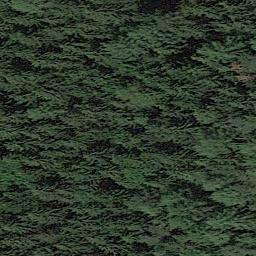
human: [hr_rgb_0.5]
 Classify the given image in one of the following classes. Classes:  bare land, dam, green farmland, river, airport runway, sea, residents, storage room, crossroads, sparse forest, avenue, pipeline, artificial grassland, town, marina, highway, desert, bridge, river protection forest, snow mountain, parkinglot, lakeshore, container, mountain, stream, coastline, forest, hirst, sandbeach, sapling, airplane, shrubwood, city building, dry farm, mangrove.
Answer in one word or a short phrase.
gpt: forest